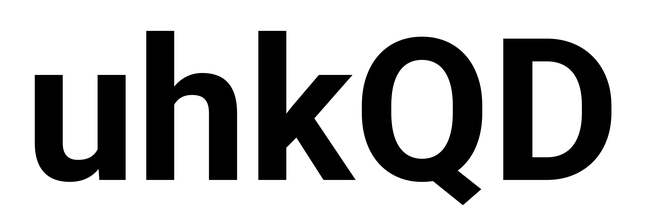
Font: Roboto_Bold